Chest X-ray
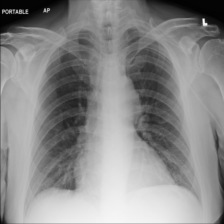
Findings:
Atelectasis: negative
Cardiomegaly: negative
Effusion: negative
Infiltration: negative
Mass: negative
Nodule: negative
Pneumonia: negative
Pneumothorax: negative
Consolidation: negative
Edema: negative
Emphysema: negative
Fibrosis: negative
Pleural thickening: negative
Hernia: negative